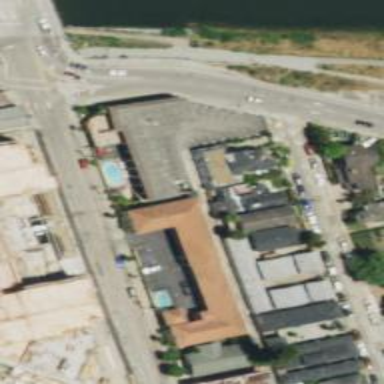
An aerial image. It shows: Building that is motel.